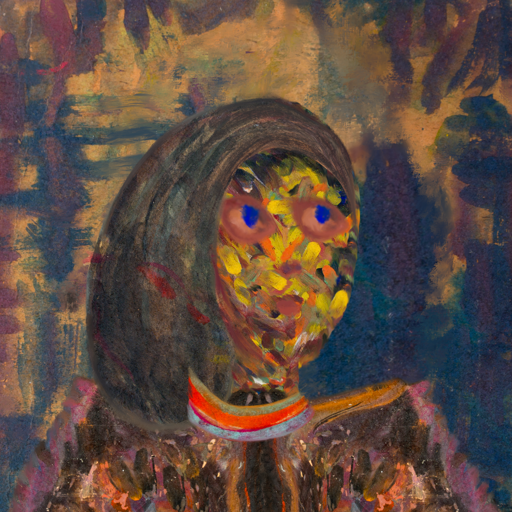
Background: InTheSun, Head And Neck Side: An_Impression, Face Side: Mother_And_Son_Mother, Bust: Gypsy_Queen, Hair Side: Gypsy_Mother, Head Accessory: Blank, Second Necklace: Blank, Necklace: Sisters, Baby: Blank